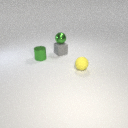
small green metal cylinder to the left of small gray rubber cube